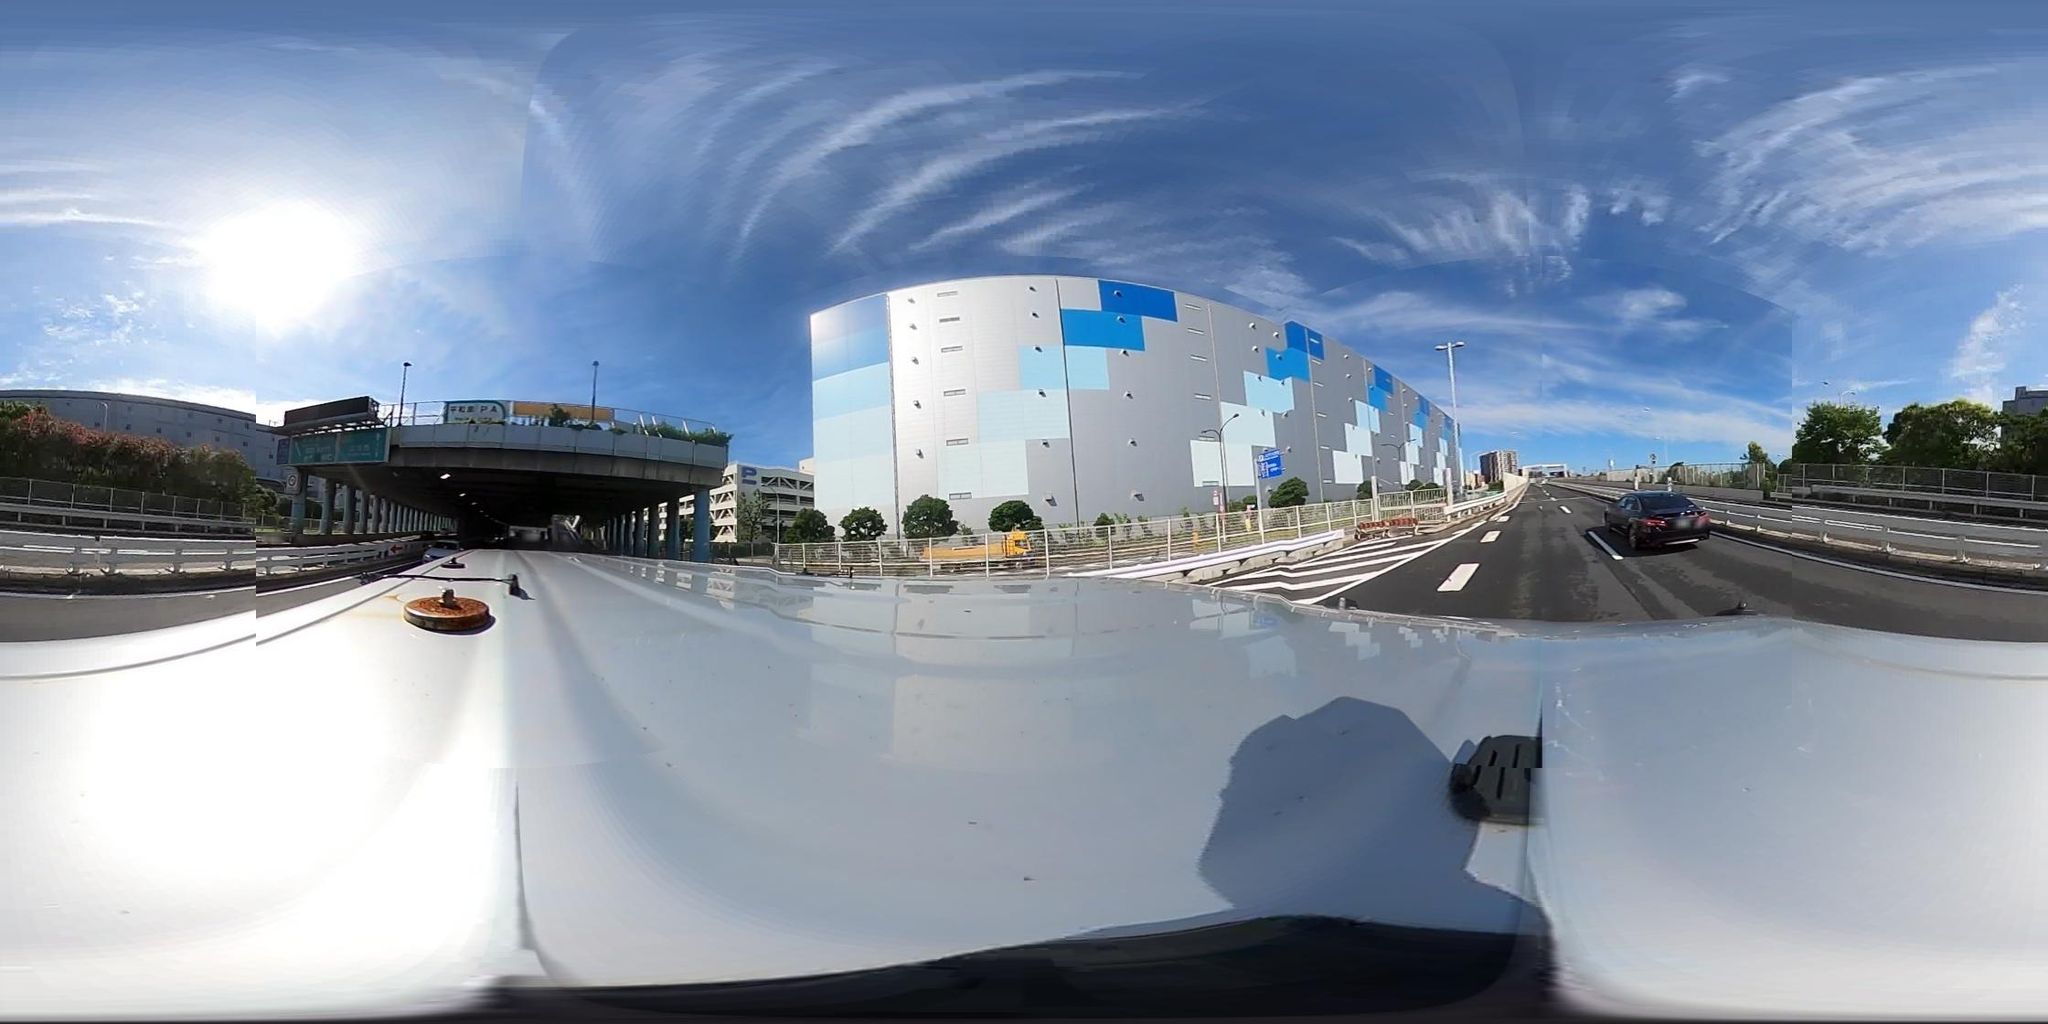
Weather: snowy
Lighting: day
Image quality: good
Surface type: cycling surface
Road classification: service, motorway_link
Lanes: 2
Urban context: urban centre
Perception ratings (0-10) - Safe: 1.01, Lively: 2.32, Beautiful: 6.31, Boring: 2.15, Depressing: 5.14, Wealthy: 0.62